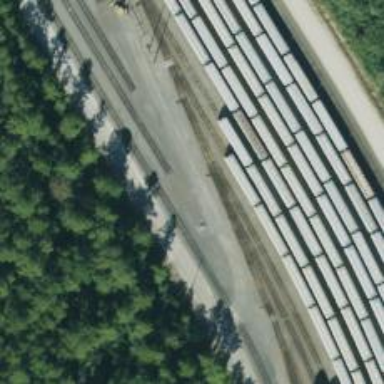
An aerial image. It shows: Railway spur service.